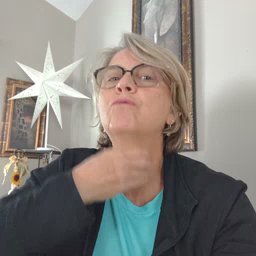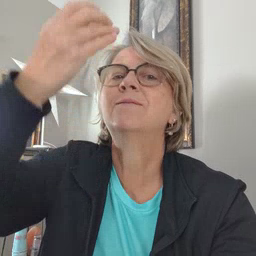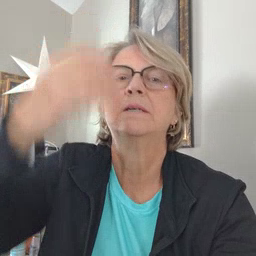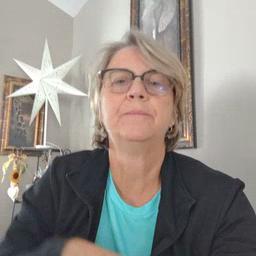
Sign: giraffe